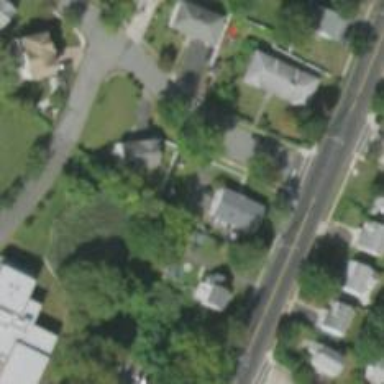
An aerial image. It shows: Residential road.